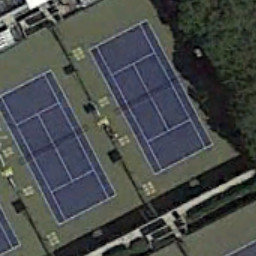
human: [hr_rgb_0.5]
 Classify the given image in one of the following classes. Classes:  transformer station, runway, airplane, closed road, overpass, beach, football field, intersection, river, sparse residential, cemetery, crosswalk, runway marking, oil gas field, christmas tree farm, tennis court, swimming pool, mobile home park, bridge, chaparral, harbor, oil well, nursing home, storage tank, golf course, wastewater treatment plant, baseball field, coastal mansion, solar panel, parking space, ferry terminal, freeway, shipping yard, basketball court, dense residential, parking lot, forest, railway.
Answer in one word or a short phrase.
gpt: tennis court